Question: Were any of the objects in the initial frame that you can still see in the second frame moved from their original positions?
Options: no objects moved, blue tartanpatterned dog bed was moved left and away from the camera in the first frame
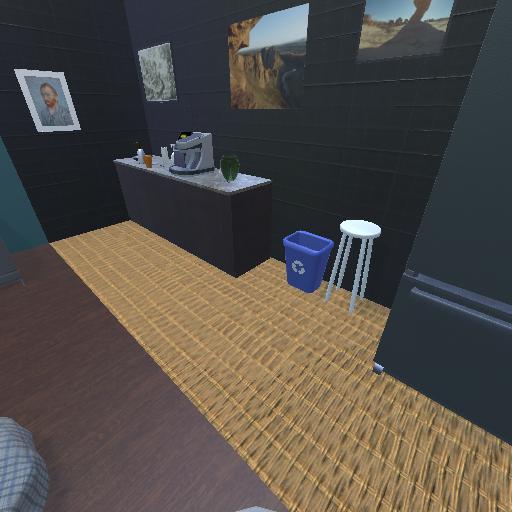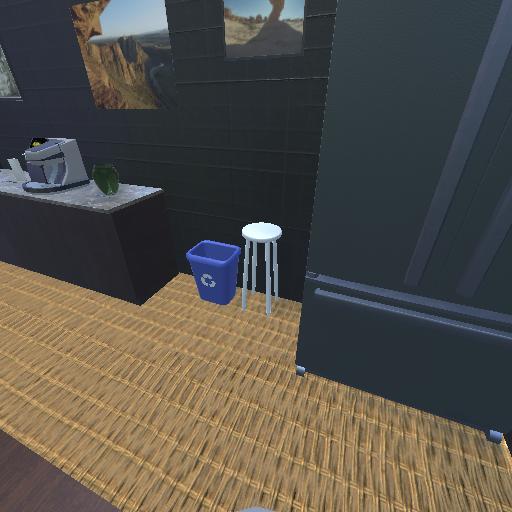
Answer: no objects moved